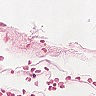
Metastatic tissue present: no